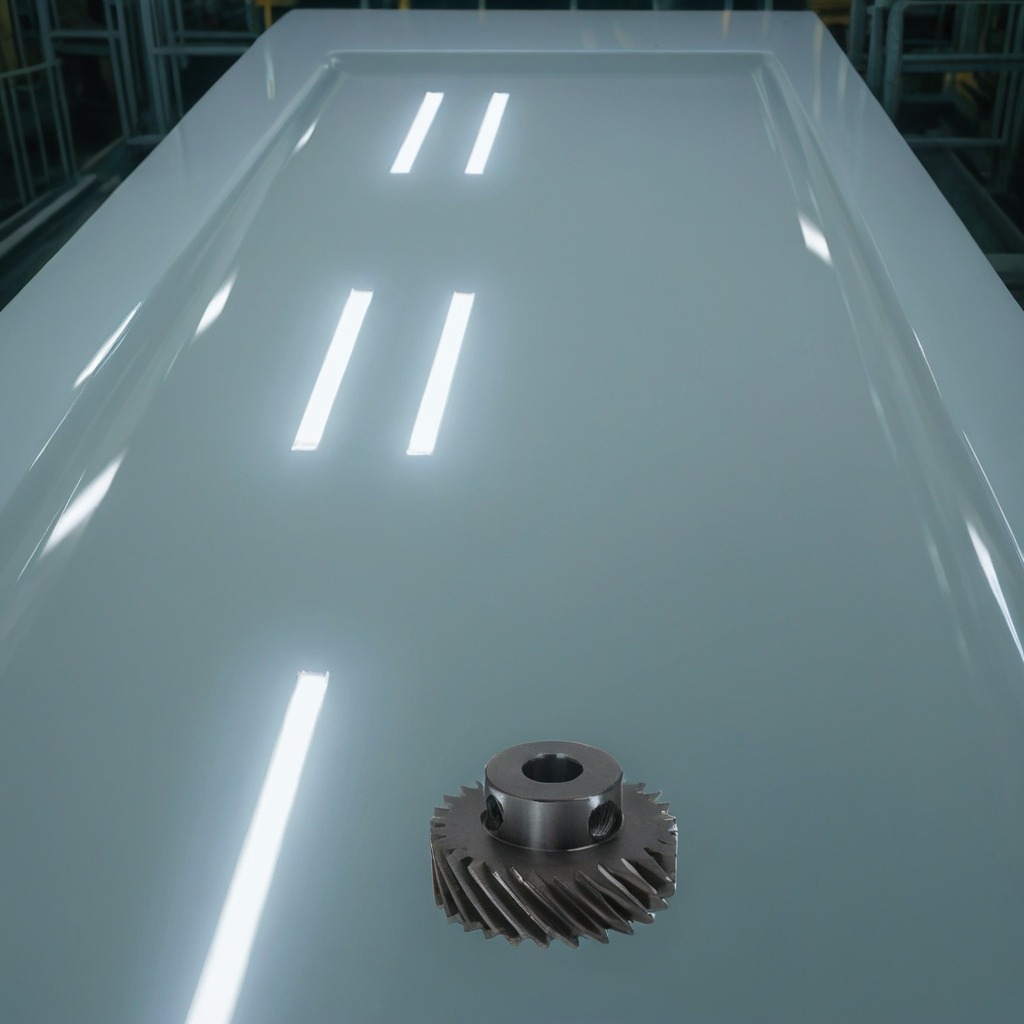
A steel gear with teeth lies on the table.